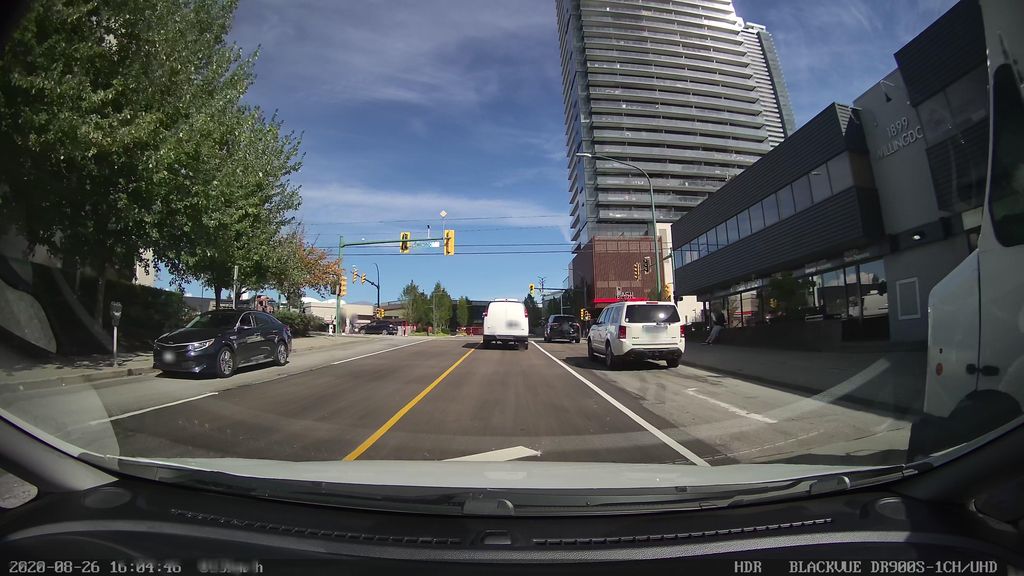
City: vancouver